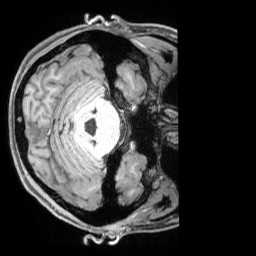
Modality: T1w
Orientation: axial
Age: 26
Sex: male
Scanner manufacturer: siemens
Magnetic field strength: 3 T
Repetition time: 2.17 s
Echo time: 0.00169 s